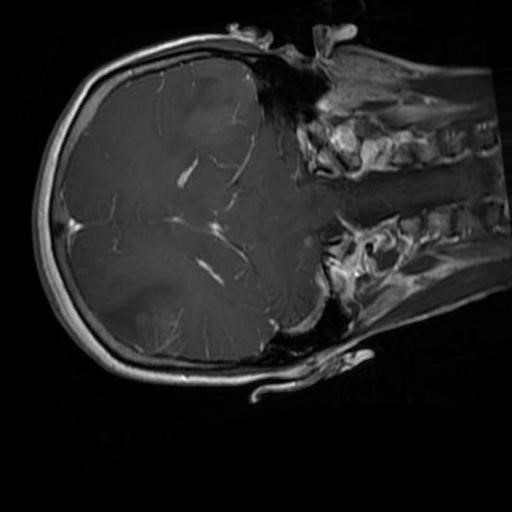
Label: brain_glioma